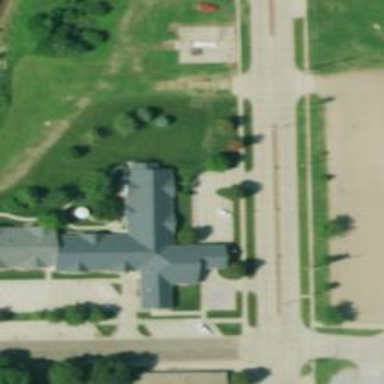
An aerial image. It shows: Nursing home.